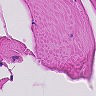
Metastatic tissue present: no